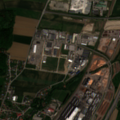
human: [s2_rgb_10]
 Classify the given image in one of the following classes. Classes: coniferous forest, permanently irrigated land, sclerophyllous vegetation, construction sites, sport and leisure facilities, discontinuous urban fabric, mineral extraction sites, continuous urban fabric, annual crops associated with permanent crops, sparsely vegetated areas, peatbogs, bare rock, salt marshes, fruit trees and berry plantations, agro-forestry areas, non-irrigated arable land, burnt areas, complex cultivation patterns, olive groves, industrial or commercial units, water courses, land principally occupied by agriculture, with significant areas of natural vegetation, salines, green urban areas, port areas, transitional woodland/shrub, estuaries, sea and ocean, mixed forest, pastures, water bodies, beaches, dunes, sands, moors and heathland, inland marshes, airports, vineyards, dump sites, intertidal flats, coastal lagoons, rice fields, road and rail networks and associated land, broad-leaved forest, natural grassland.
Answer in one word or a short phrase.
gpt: discontinuous urban fabric, industrial or commercial units, non-irrigated arable land, broad-leaved forest